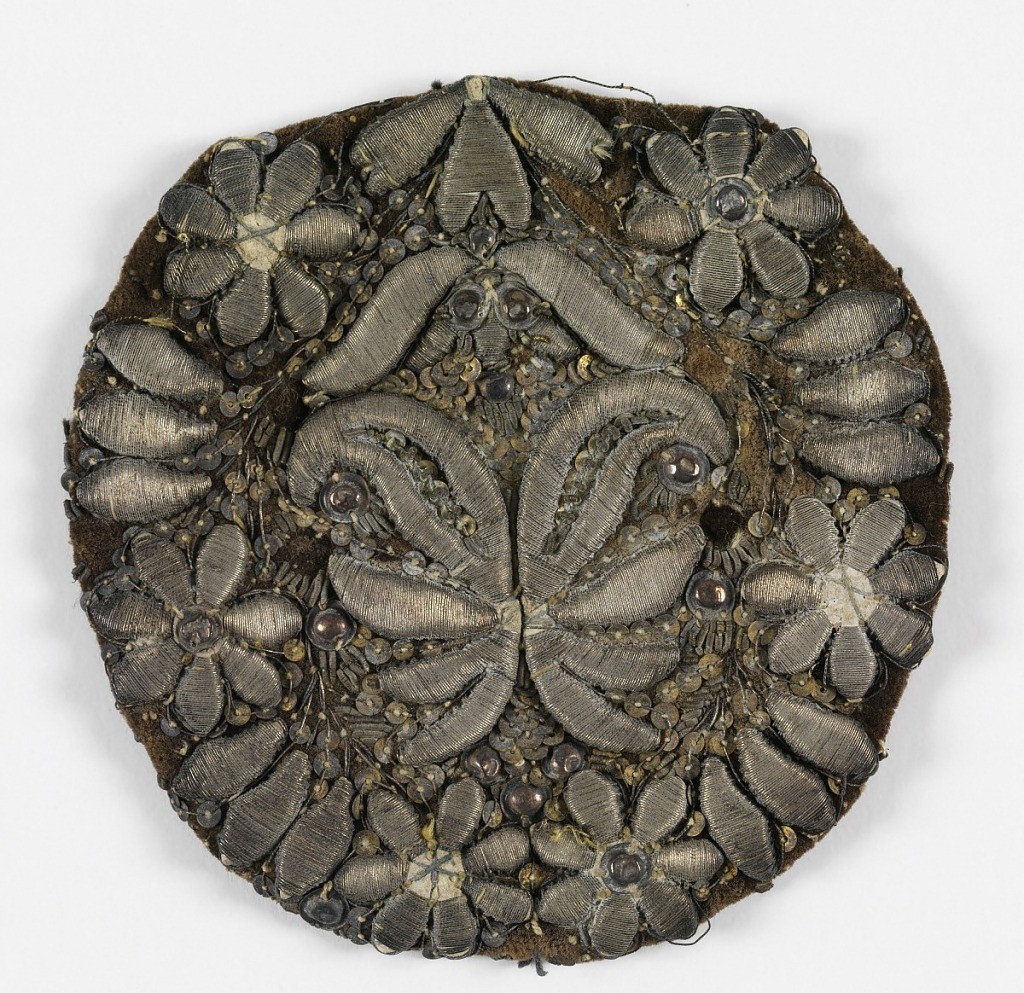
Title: Cap piece
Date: early 19th century
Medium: metallic embroidery, sequins on cotton foundation with linen backing Technique: embroidered, padded satin stitches on velvet foundation
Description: Black velvet disc embroidered with sequins and padded metallic threads in symmetrical floral design.